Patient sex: M
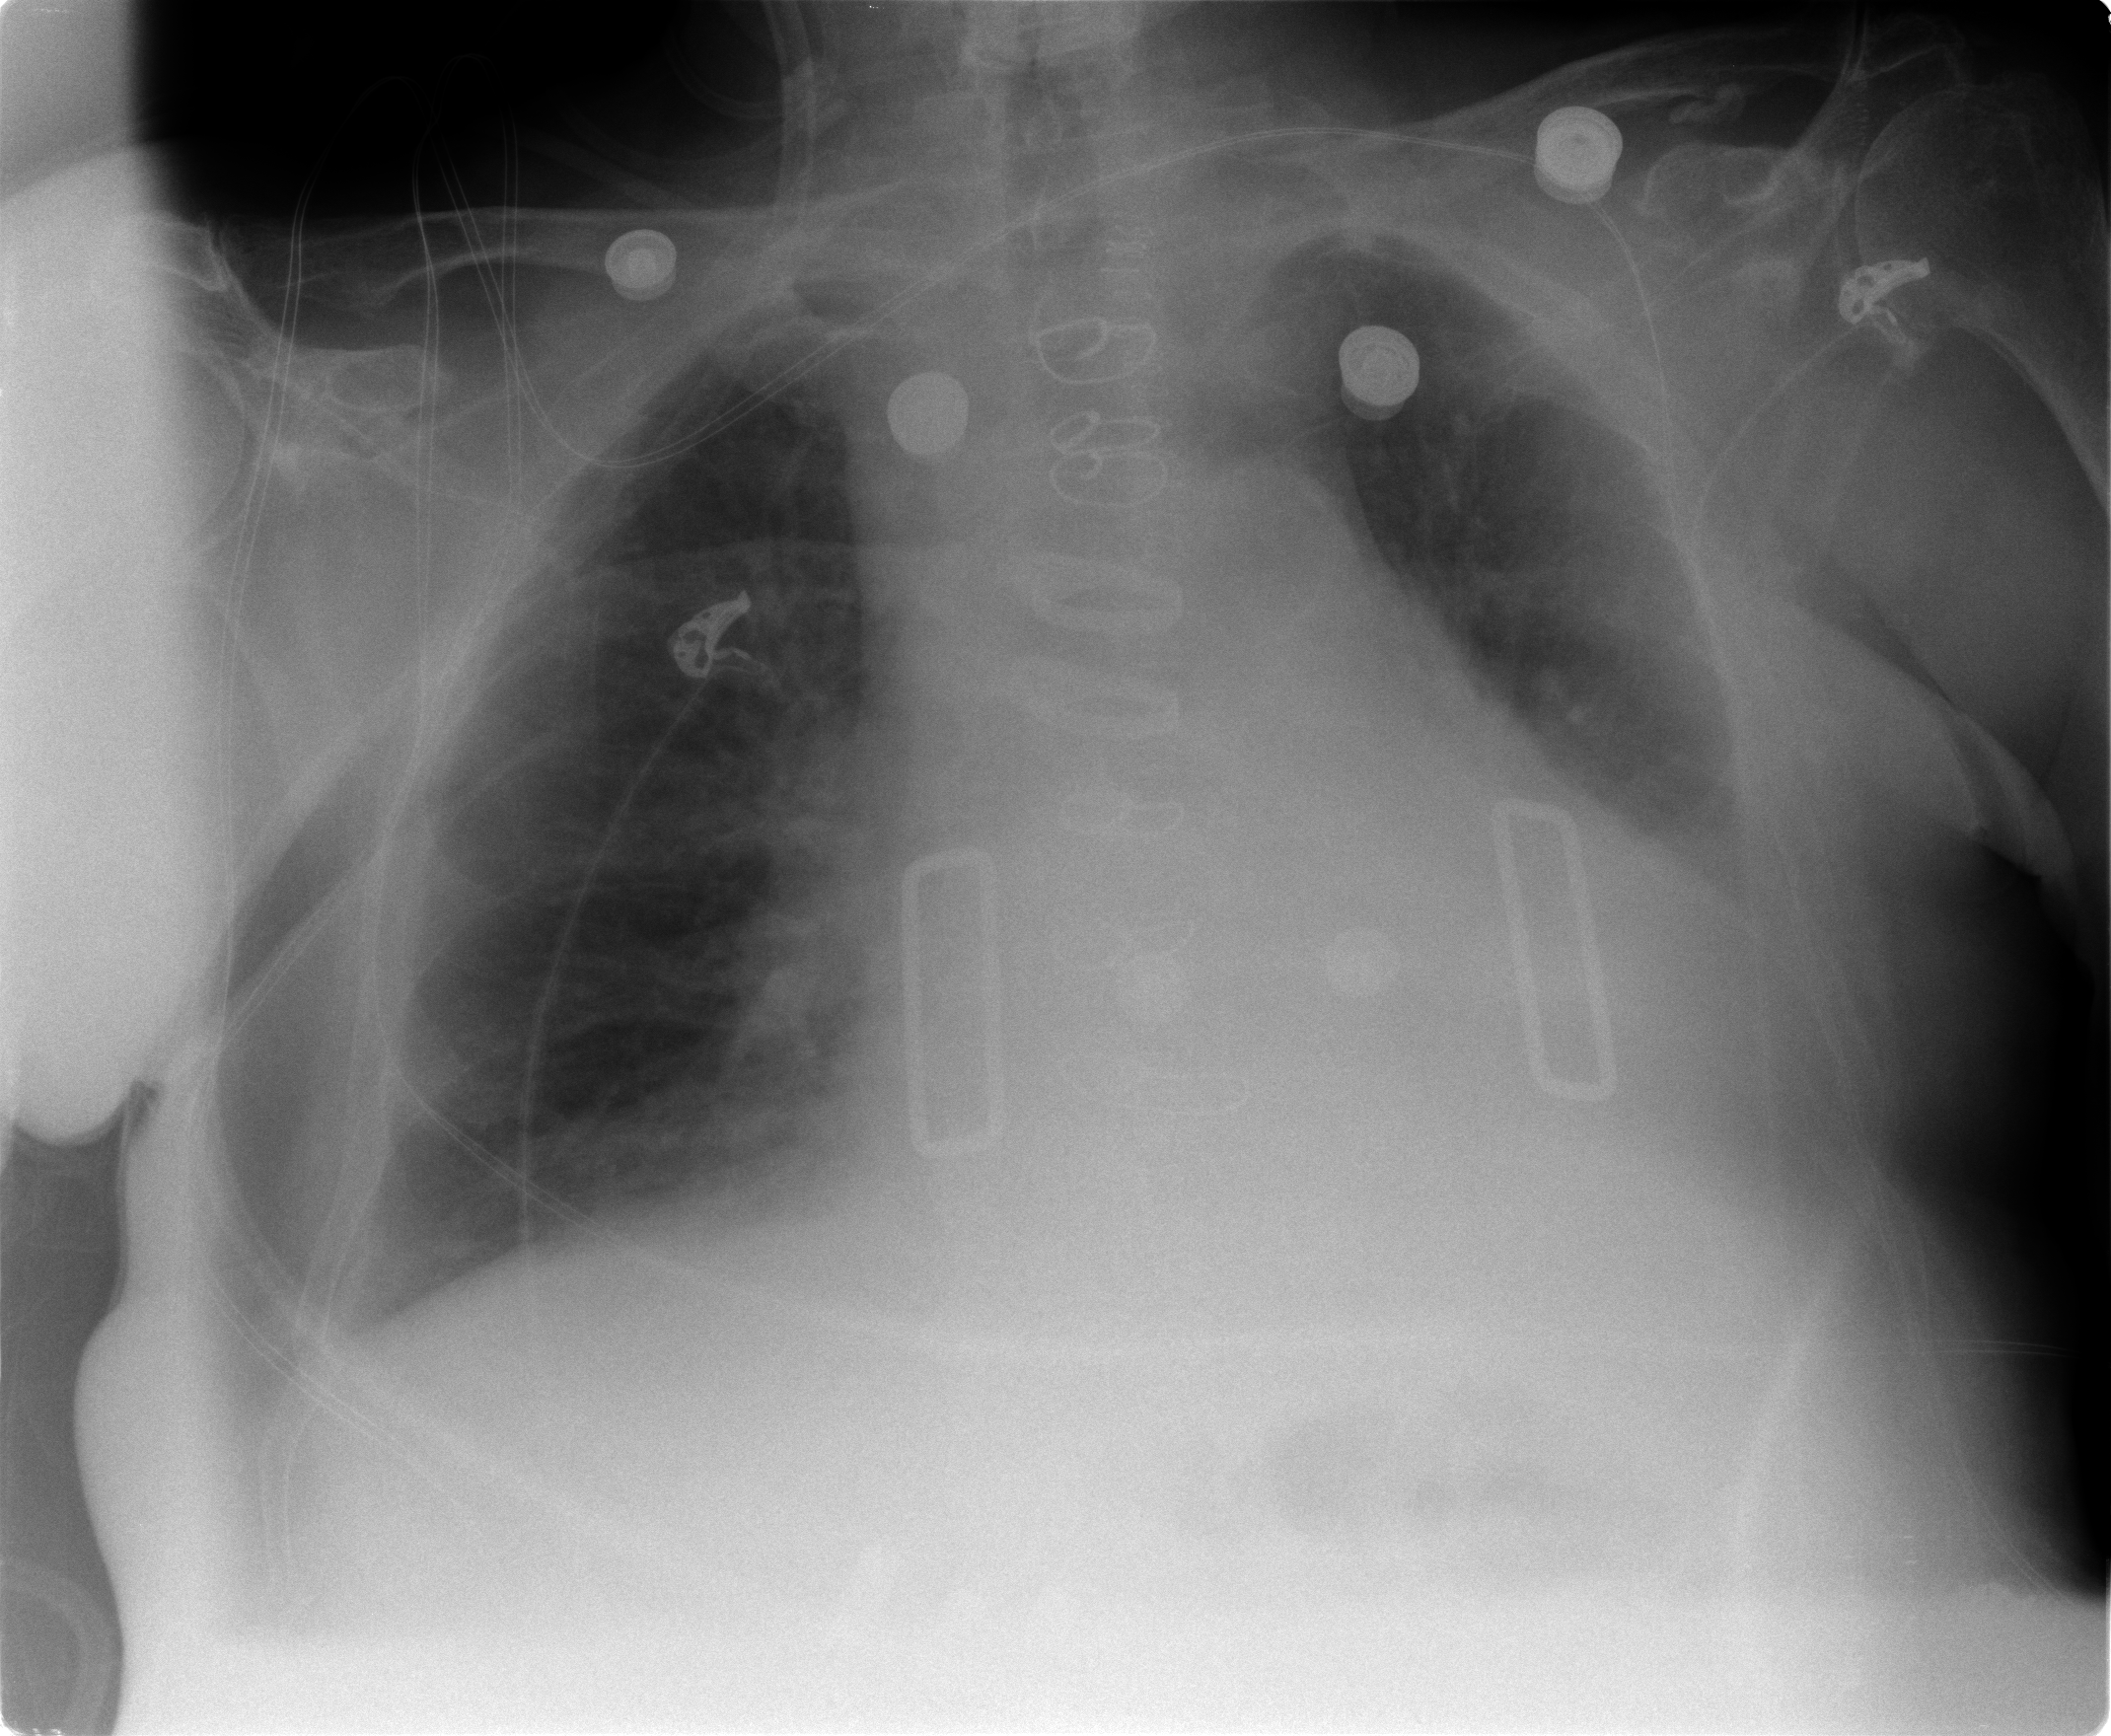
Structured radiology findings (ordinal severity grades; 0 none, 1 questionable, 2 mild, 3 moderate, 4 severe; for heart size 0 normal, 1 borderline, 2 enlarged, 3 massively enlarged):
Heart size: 2
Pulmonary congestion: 2
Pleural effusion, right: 1
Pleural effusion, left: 2
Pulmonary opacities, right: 0
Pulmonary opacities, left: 0
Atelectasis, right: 0
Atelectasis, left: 2